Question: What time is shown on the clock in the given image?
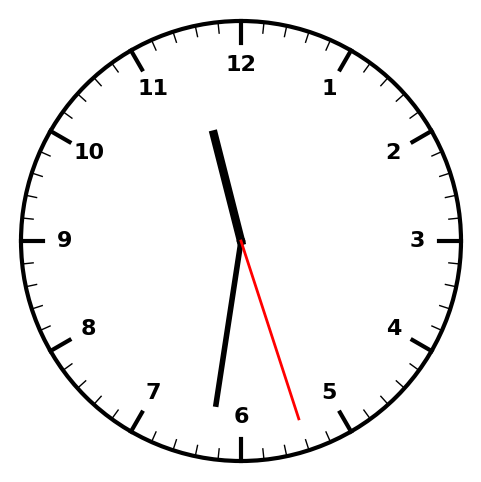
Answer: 11:31:27